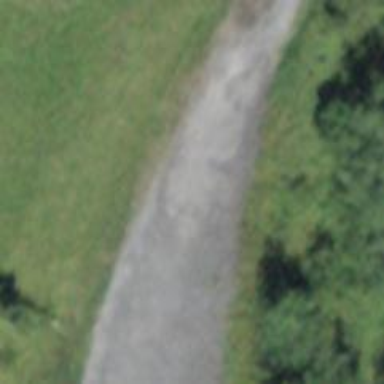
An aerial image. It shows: Route along grade3 track.